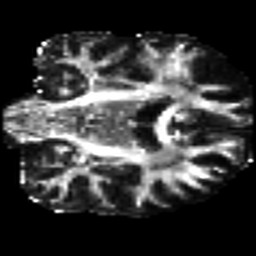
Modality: FA
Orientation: coronal
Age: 33
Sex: male
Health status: ill
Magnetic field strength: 3 T
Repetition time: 9 s
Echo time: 0.093 s